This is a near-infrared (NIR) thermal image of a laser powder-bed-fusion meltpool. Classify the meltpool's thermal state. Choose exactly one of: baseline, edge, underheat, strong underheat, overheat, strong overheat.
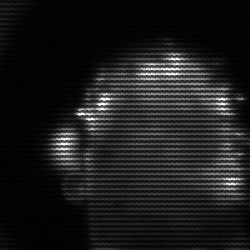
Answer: baseline